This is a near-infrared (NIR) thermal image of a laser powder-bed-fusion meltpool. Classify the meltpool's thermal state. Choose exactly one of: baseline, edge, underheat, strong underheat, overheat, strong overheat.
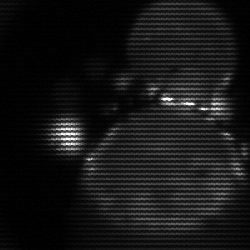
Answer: edge